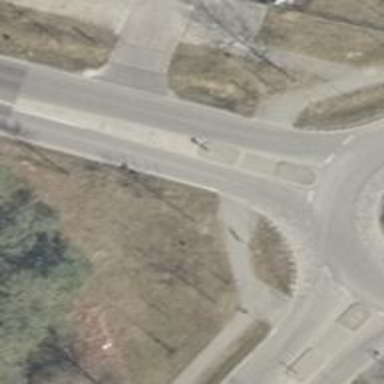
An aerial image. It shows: Uncontrolled footway crossing with median island.